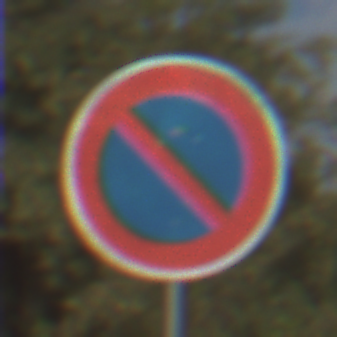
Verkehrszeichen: EingeschraenktesHalteverbot
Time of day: MorningAfternoon
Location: Outdoor (Nature)
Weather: PartlyCloudy
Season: NotSpecified
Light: Natural